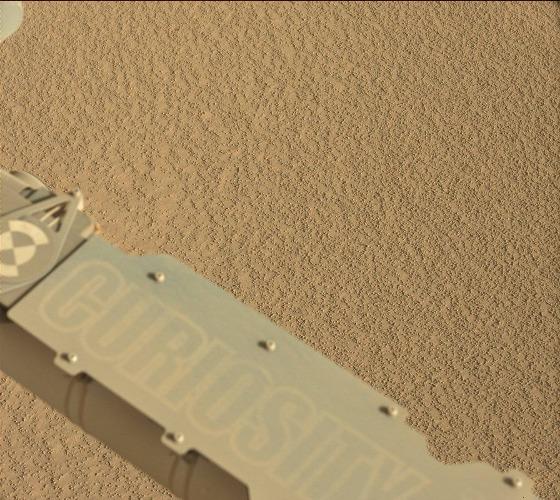
Terrain classes present: Background, Gravel / Sand / Soil